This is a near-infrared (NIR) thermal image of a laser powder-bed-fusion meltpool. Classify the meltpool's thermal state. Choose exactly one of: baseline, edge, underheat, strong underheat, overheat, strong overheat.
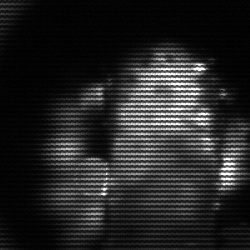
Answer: strong underheat